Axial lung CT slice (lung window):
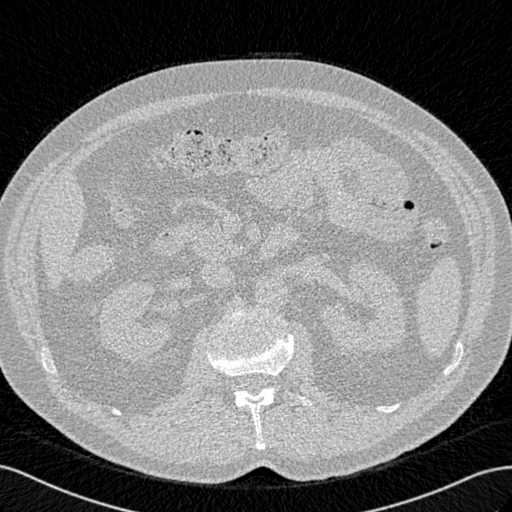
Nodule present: no